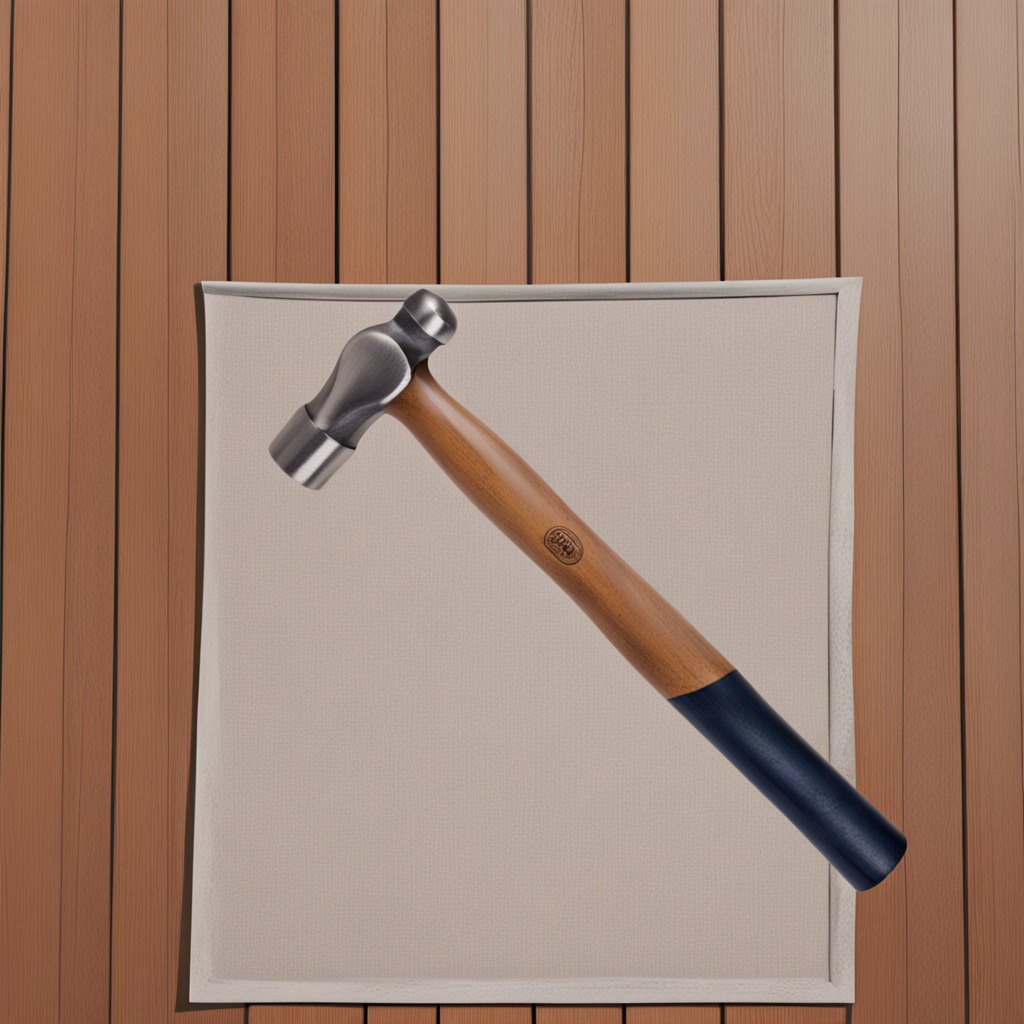
A hammer lying on the wooden table in an outdoor workshop during daytime bright natural light soft shadows worn but beneath the cloth